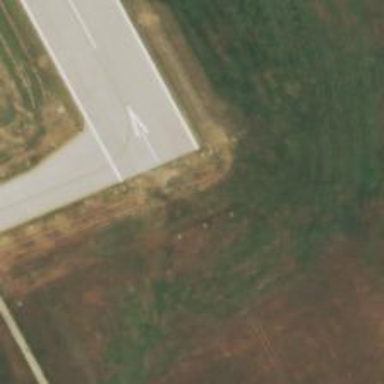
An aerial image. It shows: Displaced threshold on airport runway.